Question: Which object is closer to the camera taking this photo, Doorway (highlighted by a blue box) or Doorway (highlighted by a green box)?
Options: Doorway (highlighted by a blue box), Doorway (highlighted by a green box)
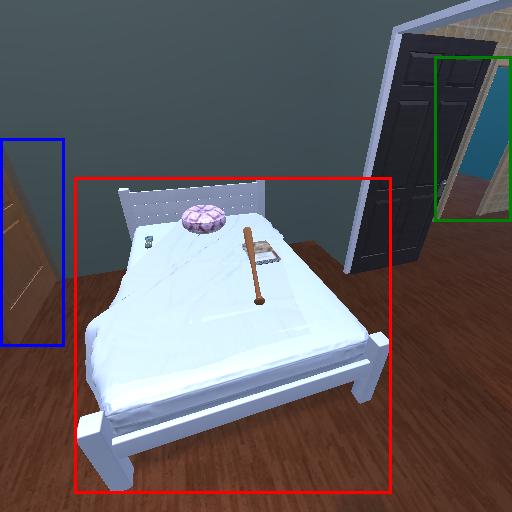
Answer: Doorway (highlighted by a blue box)